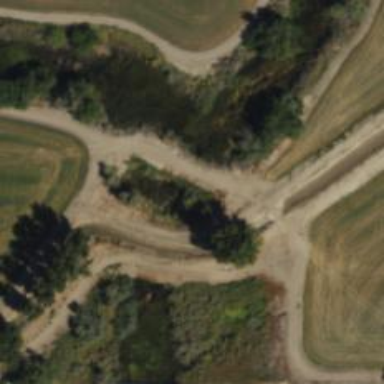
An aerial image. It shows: Culvert tunnel.